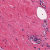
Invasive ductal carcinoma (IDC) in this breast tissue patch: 0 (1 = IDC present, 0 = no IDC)